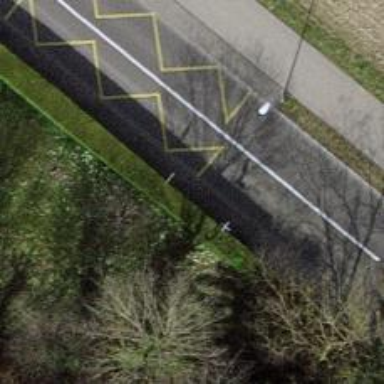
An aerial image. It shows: Asphalt sidewalk leading to public transport platform.